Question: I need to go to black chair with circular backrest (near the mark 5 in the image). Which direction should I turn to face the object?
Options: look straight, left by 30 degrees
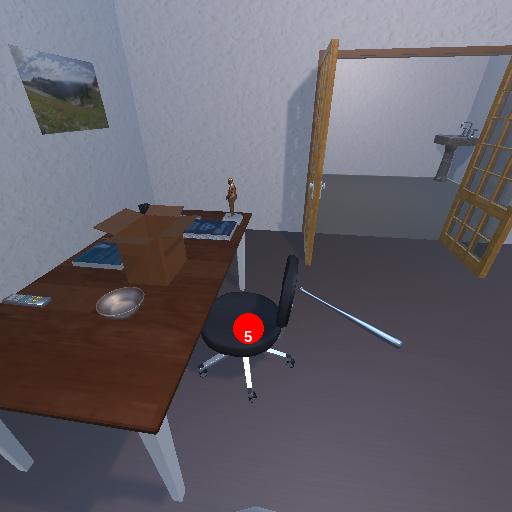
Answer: look straight